Question: Currently I have a site that when a button is clicked it returns the lastest movies and tv shows that are airing.
Right now the api I am using returns a whole page of values up to 20 results from my research of the api there is no limit function all i want to do is have 5 of those results be returned
I have been told that the slice() function may work.
Also any other why that you think my work would be nice aswell if you can figure out another way
I have included a jsfiddle but removed my api key
jsfiddle - <URL>
Here's all my code just without my api key
'''
<html>
<head>
<title>Sample Seach</title>
<script src="https://ajax.googleapis.com/ajax/libs/jquery/1.7.1/jquery.min.js"></script>
<script type="text/javascript">
$(document).ready(function() {
var url = 'http://api.themoviedb.org/3/',
mode = 'movie/now_playing',
input,
movieName,
key = '?api_key=API KEY HERE';
$('#search').click(function() {
var input = $('#titlesearch').val(),
movieName = encodeURI(input);
$.ajax({
url: url + mode + key + '&query='+movieName' ,
dataType: 'jsonp',
success: function(data) {
var table = '<table>';
$.each( data.results, function( key, value ) {
table += '<tr><td class="results-img"><img src="http://image.tmdb.org/t/p/w500' + value.poster_path +'" alt="" width="130" height="150"></td><td class="results-title"><h4>' + value.original_title + '</h4></td></tr>';
});
$('#searchresult').html(table);
}
});
});
});
// tv show search
$(document).ready(function() {
var url = 'http://api.themoviedb.org/3/',
mode = 'tv/on_the_air',
input,
tvName,
key = '?api_key=API KEY HERE';
$('#search').click(function() {
var input = $('#titlesearch').val(),
tvName = encodeURI(input);
$.ajax({
url: url + mode + key + '&query='+tvName,
dataType: 'jsonp',
success: function(data) {
var table = '<table>';
$.each( data.results, function( key, value ) {
table += '<tr><td class="results-img"><img src="http://image.tmdb.org/t/p/w500' + value.poster_path +'" alt="" width="130" height="150"></td><td class="results-title"><h4>' + value.original_name + '</h4></td></tr>';
});
$('#searchresulttv').html(table);
}
});
});
});
</script>
<script text="text/javascript">
// When the more button is click this runs a search using the title of the movie it is next to
$('.results-img').live('click', '.results-img', function() {
getImdbInfo( $(this).closest('tr').find('.results-title').text());
});
//The function below takes the entered title and searchs imdb for a match then it displays as followed
function getImdbInfo(Title) {
var url = "http://www.omdbapi.com/?t=" + Title + "&plot=full";
$.ajax({
url: url,
cache: false,
dataType: "jsonp",
success: function(data) {
var str = "";
str += "<h2><center>Title :" +data.Title+ "</center></h2>";
str += "<center><img src='" + data.Poster + "' /></center><br />";
str += "<h4><center>Plot :</center></h4><p>" +data.Plot+ "</p>";
$("#chosenresult").html(str);
},
error: function (request, status, error) { alert(status + ", " + error); }
});
}
</script>
</head>
<body>
<center>
<h1>Movie and Tv Search</h1>
<button id="search">Search</button>
</center>
<div id="chosenresult"></div>
<div id="searchresult" style="float:left;"></div>
<div id="searchresulttv" style="float:right;"></div>
</body>
</html>
'''
Screenshot of results that i want just the 5

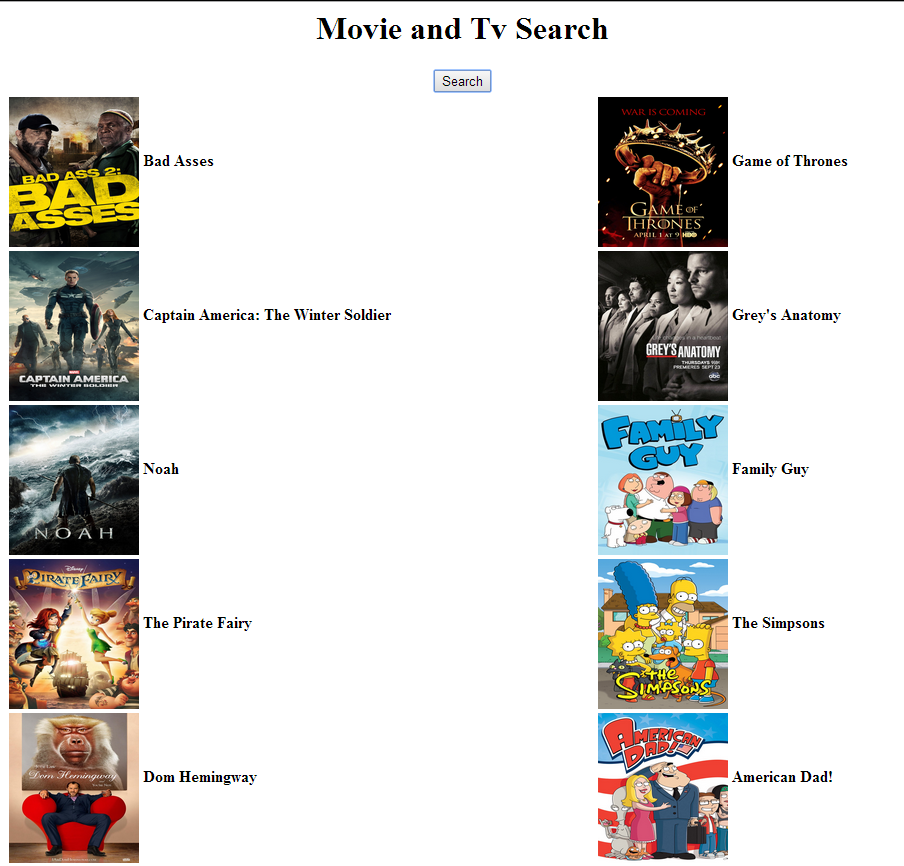
Answer: Use slice to first reduce the array which must be iterated in the callback function of ajax.
'''
var results = data.results.slice(0,5);
$.each(results, function( key, value ) {
table += '<tr><td class="results-img"><img src="http://image.tmdb.org/t/p/w500' + value.poster_path +'" alt="" width="130" height="150"></td><td class="results-title"><h4>' + value.original_name + '</h4></td></tr>';
});
'''